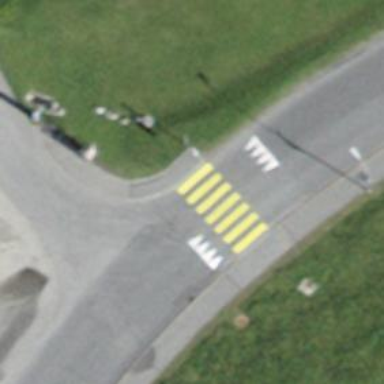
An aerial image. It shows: Marked road crossing with traffic calming table.